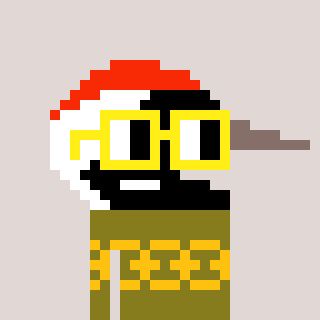
a pixel art character with square yellow glasses, a crane-shaped head and a gunk-colored body on a warm background